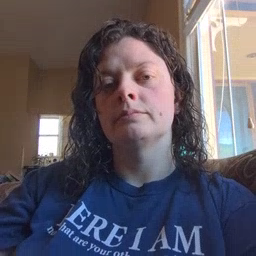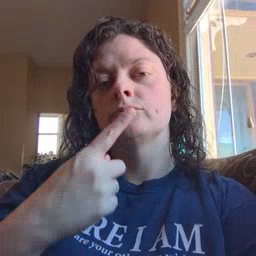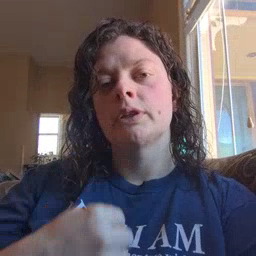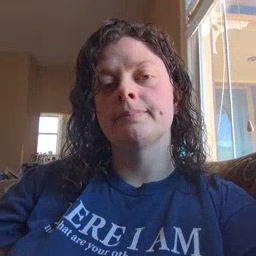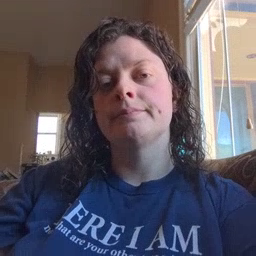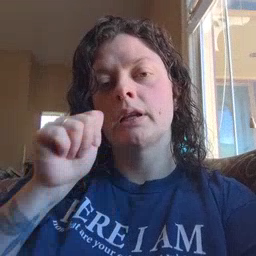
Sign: red